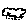
Label: cloud